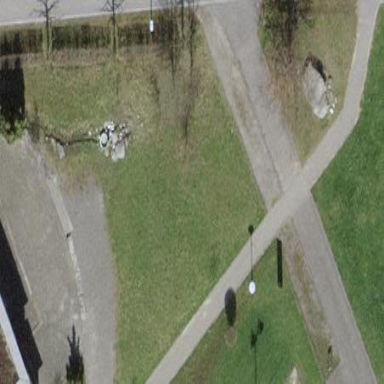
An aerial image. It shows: Lovely park for leisure and relaxation.